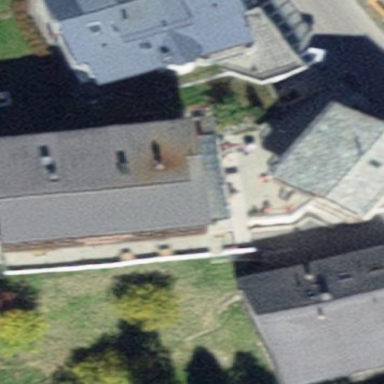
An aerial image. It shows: Hotel building.